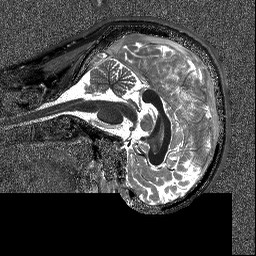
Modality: T1map
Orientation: sagittal
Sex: male